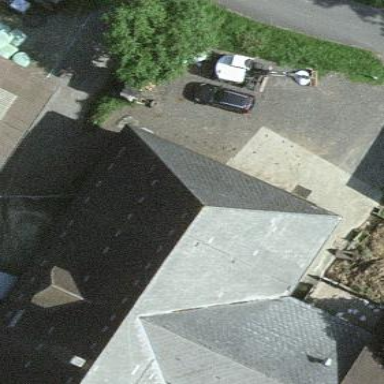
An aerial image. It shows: Farm building.